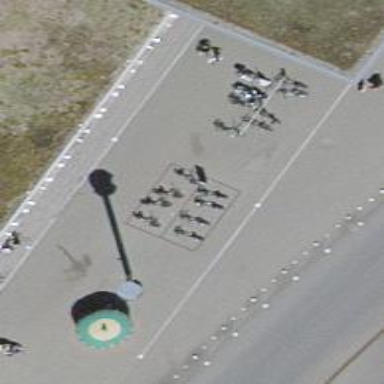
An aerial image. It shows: Bicycle repair station.